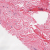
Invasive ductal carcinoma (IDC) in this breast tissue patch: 0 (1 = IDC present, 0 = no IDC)